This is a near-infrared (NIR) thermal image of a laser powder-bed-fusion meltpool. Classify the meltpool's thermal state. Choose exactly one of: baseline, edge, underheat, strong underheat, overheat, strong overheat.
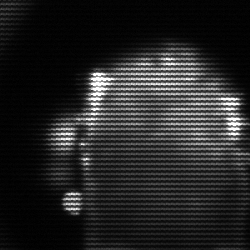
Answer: baseline